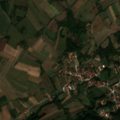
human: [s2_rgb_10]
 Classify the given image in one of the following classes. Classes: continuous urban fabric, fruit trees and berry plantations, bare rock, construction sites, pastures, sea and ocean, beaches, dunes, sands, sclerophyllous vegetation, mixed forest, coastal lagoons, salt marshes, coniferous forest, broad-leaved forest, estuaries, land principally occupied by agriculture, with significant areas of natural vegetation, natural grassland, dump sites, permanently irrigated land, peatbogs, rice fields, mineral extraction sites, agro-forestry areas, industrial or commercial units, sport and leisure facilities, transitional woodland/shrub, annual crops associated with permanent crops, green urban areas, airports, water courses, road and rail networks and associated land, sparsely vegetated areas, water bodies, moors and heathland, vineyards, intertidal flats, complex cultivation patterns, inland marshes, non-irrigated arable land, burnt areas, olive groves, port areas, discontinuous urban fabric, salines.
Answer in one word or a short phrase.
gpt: discontinuous urban fabric, non-irrigated arable land, complex cultivation patterns, land principally occupied by agriculture, with significant areas of natural vegetation